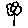
Label: flower